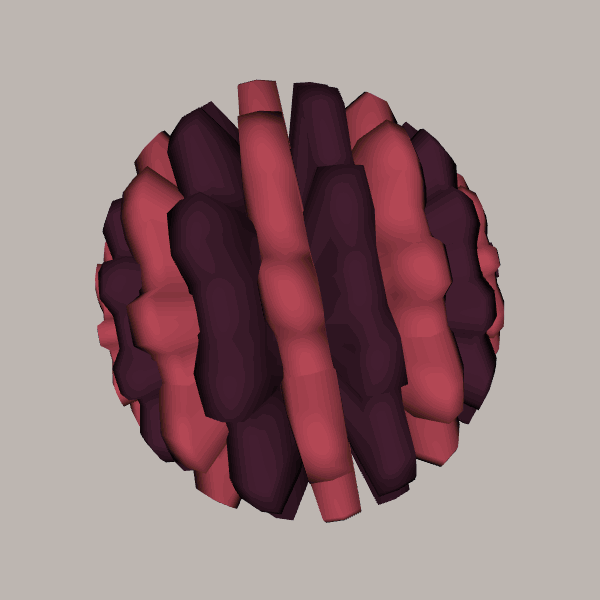
Background: light